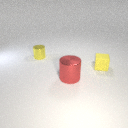
large red metal cylinder in front of small yellow rubber cube